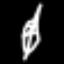
Label: leaf